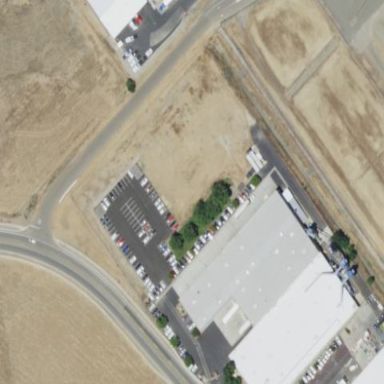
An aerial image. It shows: Warehouse building.